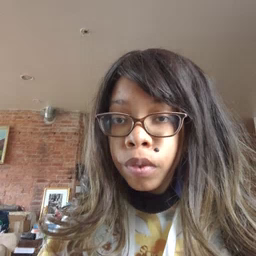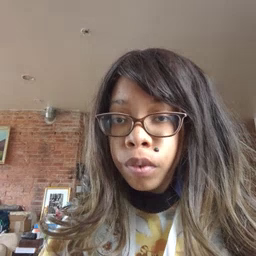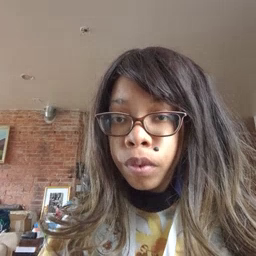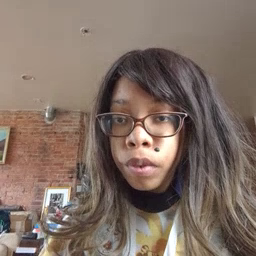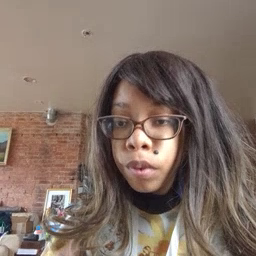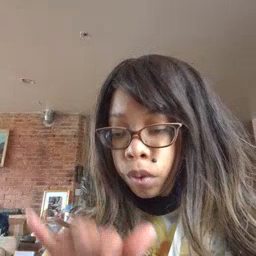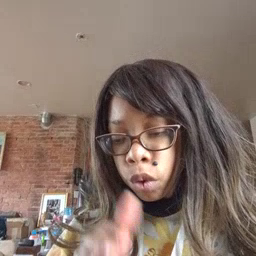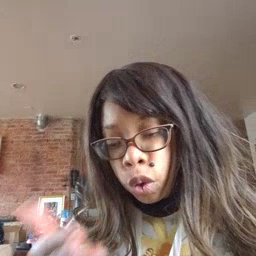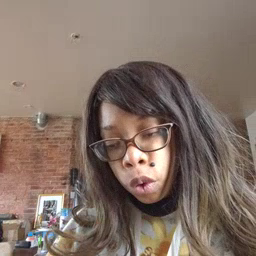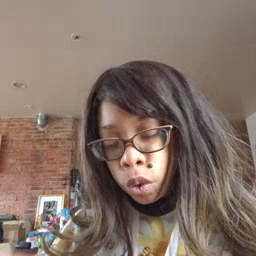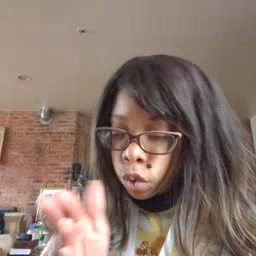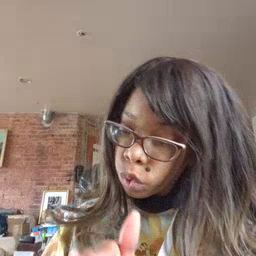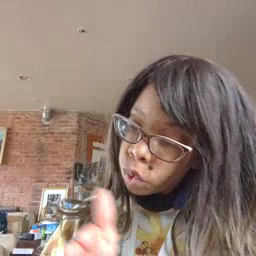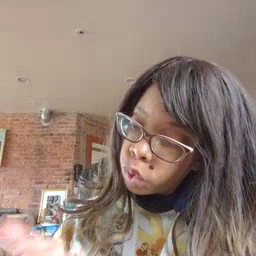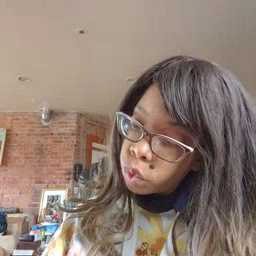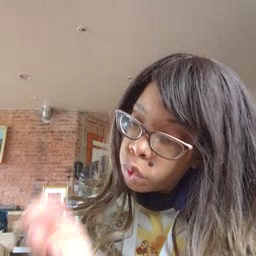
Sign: book